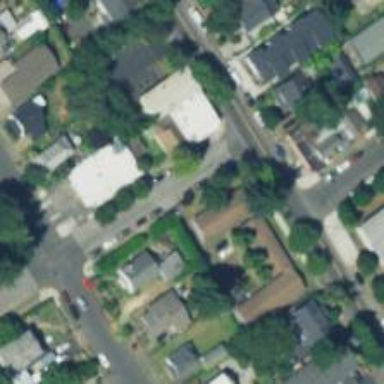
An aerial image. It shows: Residential road with sidewalk on the left side.